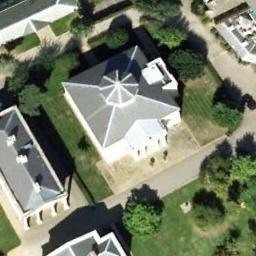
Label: church